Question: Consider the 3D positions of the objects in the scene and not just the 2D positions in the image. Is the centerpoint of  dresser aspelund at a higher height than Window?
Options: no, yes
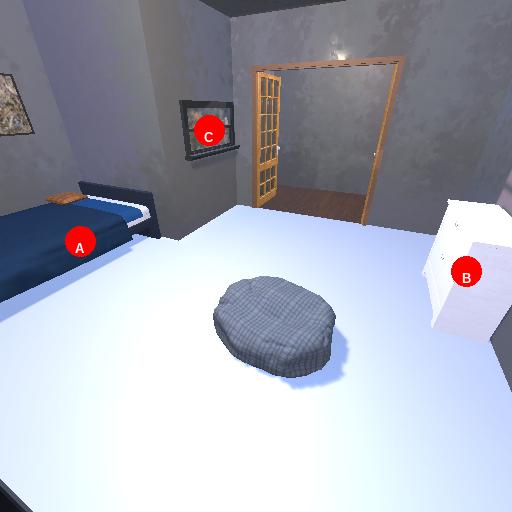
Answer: no